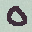
Label: 0